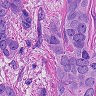
Metastatic tissue present: yes